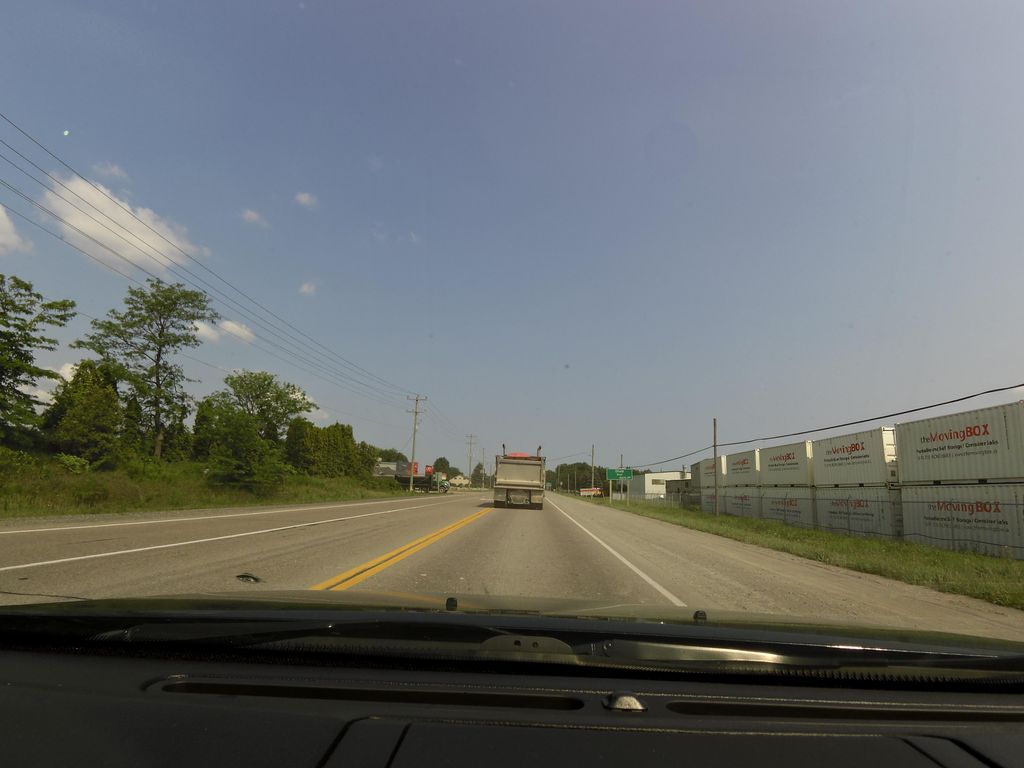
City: hamilton